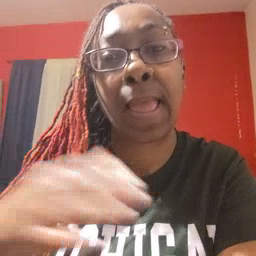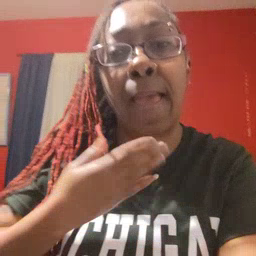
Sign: happy